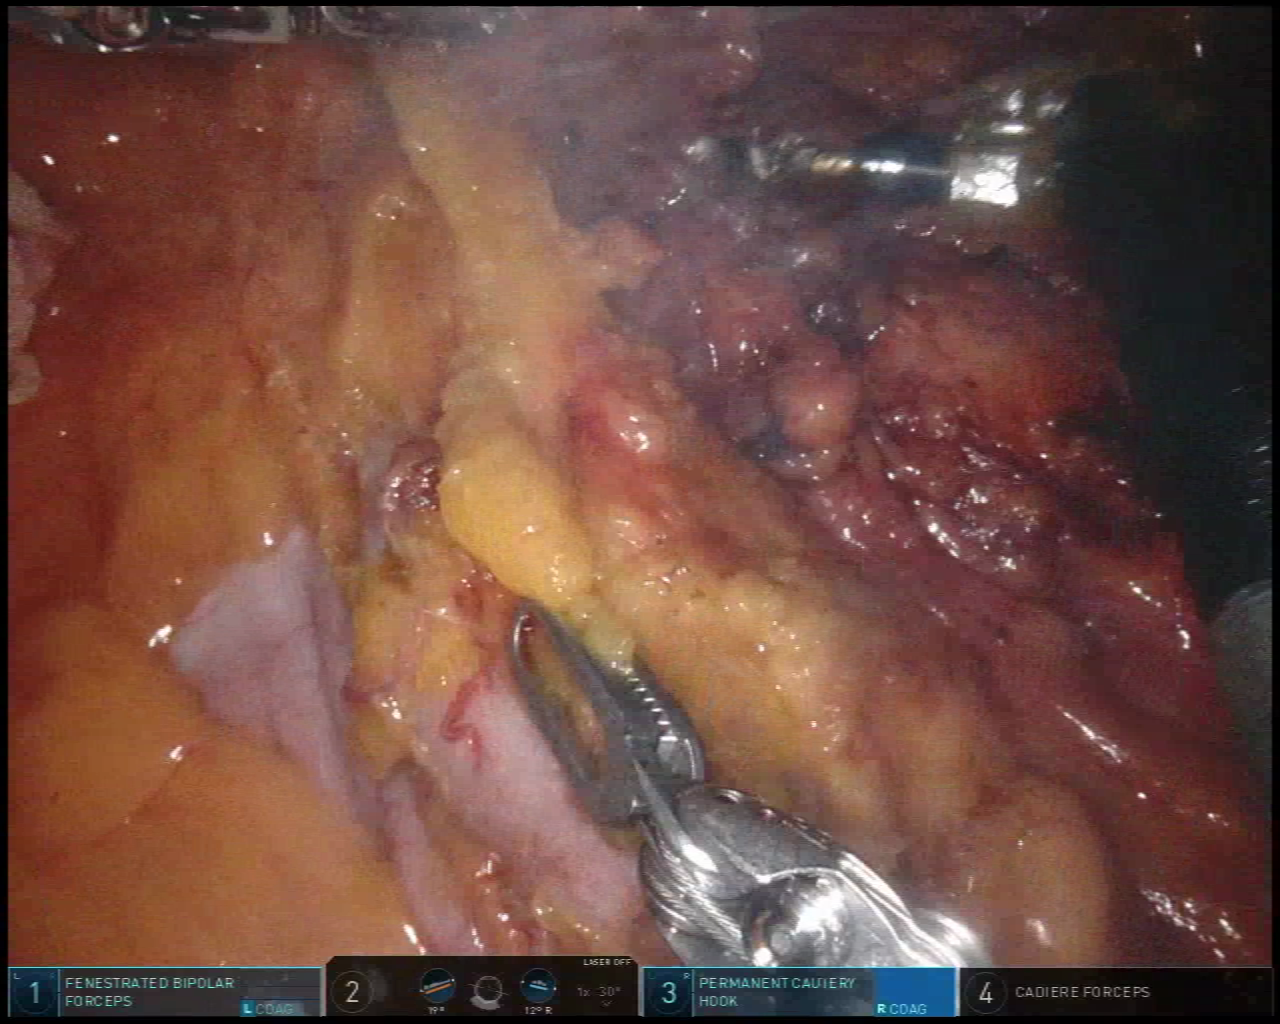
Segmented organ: colon
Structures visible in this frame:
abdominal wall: no
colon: yes
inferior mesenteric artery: no
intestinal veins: no
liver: no
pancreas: no
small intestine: no
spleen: no
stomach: no
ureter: no
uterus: no
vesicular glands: no